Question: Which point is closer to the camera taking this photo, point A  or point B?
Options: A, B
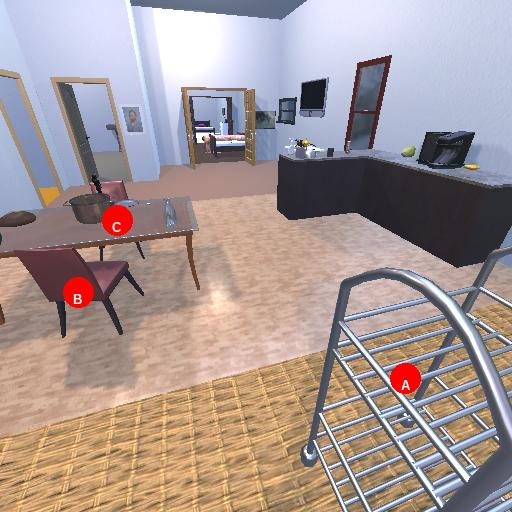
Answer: A